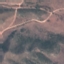
Land use / land cover: HerbaceousVegetation